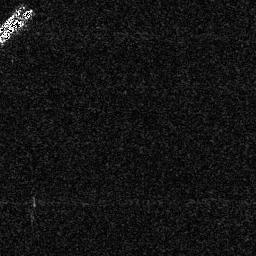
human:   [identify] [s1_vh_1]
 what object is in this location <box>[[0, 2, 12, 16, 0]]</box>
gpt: <ref>1 medium ship at the top left</ref>